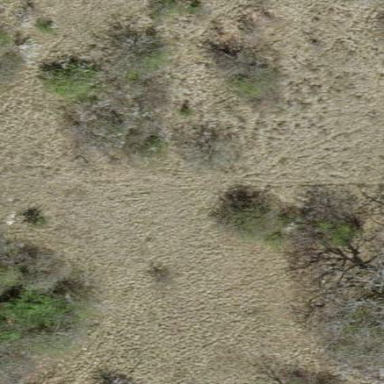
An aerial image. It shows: Area covered in scrub vegetation.